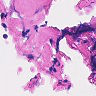
Metastatic tissue present: no